Question: I have a UIView I'm trying to put together which will be layered above another view. This new view needs to have a fully transparent hole in it. I've attached a screenshot of what it is I'm trying to accomplish (checkerboard pattern is the underlying UIView that will be adding this new UIView as a sublayer, red is a UIImage).

I have the following code that will render the black background with the hole in the center:
'''
- (void)
drawRect:(CGRect)rect
{
CGRect boxRect = CGRectMake(_location.x - (kPointRadius/2), _location.y - (kPointRadius/2), kPointRadius, kPointRadius);
UIBezierPath *path = [UIBezierPath
bezierPathWithRoundedRect:CGRectMake(0, 0, self.layer.frame.size.width, self.layer.frame.size.height)
cornerRadius:0];
UIBezierPath *circlePath = [UIBezierPath
bezierPathWithRoundedRect:boxRect
cornerRadius:kPointRadius];
[path appendPath:circlePath];
[path setUsesEvenOddFillRule:YES];
CAShapeLayer *fillLayer = [CAShapeLayer layer];
fillLayer.path = path.CGPath;
fillLayer.fillRule = kCAFillRuleEvenOdd;
fillLayer.fillColor = [UIColor blackColor].CGColor;
fillLayer.borderWidth = 5.0;
fillLayer.borderColor = [UIColor redColor].CGColor;
fillLayer.opacity = 0.7;
[self.layer addSublayer:fillLayer];
}
'''
However, when I add an image to that and use '[[UIImage imageNamed:@"testimg" drawAtPoint:CGPointMake(x, y)];' to add the image, the image covers the hole.
Can anyone point me in the right direction here? I'm stumped.
I'm now able to get it almost there. I can get everything I need EXCEPT the image layered on top of the black, 90% opaque background is also at 90% opacity.
'''
CGRect boxRect = CGRectMake(
_location.x - (kPointRadius/2),
_location.y - (kPointRadius/2),
kPointRadius,
kPointRadius);
UIBezierPath *path = [UIBezierPath
bezierPathWithRoundedRect:CGRectMake(0, 0, self.layer.frame.size.width, self.layer.frame.size.height) cornerRadius:0];
UIBezierPath *circlePath = [UIBezierPath
bezierPathWithRoundedRect:boxRect
cornerRadius:kPointRadius];
[path appendPath:circlePath];
[path setUsesEvenOddFillRule:YES];
UIImage *image = [UIImage imageNamed:@"testimg"];
UIImageView *imageView = [[UIImageView alloc] initWithFrame:CGRectMake(13, 57, 350, 230)];
imageView.image = image;
CGRect r = CGRectMake(self.layer.frame.origin.x, self.layer.frame.origin.y, self.layer.frame.size.width, self.layer.frame.size.height);
UIGraphicsBeginImageContextWithOptions(r.size, NO, 0);
CGContextRef c = UIGraphicsGetCurrentContext();
CGContextAddPath(c, CGPathCreateCopy(path.CGPath));
CGContextEOClip(c);
CGContextFillRect(c, r);
UIImage* maskim = UIGraphicsGetImageFromCurrentImageContext();
UIGraphicsEndImageContext();
CALayer* mask = [CALayer layer];
mask.frame = r;
mask.contents = (id)maskim.CGImage;
imageView.layer.mask = mask;
self.layer.mask = mask;
self.layer.backgroundColor = [UIColor blackColor].CGColor;
self.layer.opacity = 0.8;
[self.layer addSublayer:imageView.layer];
'''
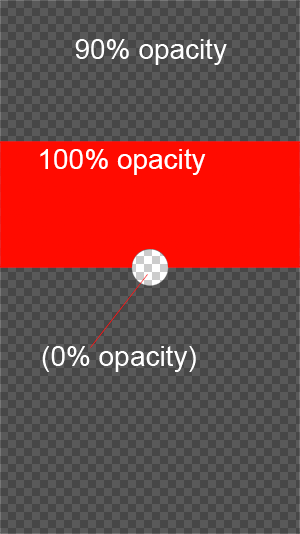
Answer: > EDIT: I'm now able to get it almost there. I can get everything I need EXCEPT the image layered on top of the black, 90% opaque background is also at 90% opacity.
Instead of setting its opacity, you could set the layer's background color to '[UIColor colorWithWhite:0.0 alpha:0.9]'.